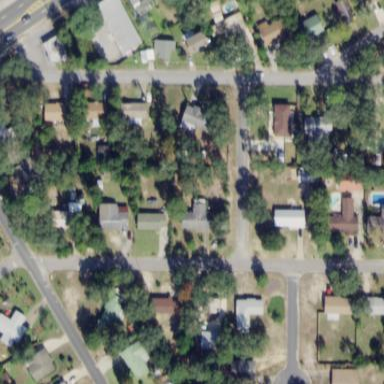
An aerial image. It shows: Residential area composed of single-family homes.